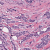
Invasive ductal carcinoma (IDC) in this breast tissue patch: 1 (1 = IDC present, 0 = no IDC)